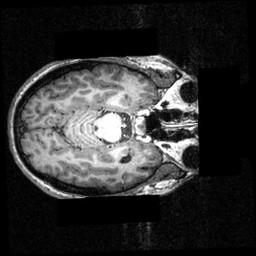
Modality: T1w
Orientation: axial
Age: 29
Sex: female
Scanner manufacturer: siemens
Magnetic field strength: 3.951 T
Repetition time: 1.5 s
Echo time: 0.00335 s